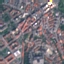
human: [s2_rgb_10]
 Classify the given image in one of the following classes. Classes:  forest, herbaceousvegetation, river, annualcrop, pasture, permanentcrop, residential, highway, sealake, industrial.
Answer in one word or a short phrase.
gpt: Residential